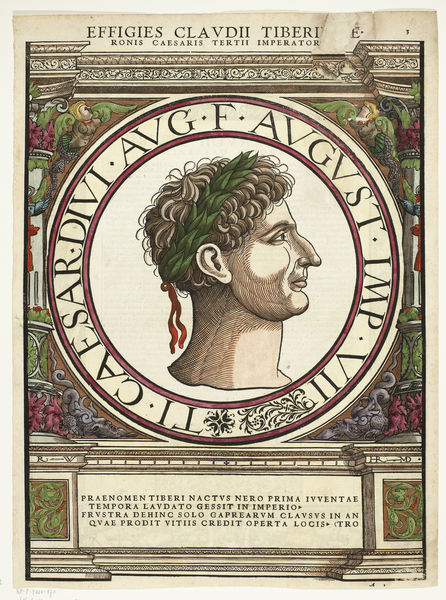
Titel: Portret Claudius Tiberius
Künstler: Rudolf Wyssenbach
Standort: Amsterdam
Institution: Rijksmuseum
Schlagwörter: blätter, kopf, schatten, grün, braun, frisur, haar, licht, nase, profil, rot, hals, portrait, porträt, haare, kreis, rund, engel, schrift, papier, grafik, kaiser, inschrift, buch, stich, text, kranz, lorbeerkranz, rom, fries, antik, krei, römisch, latein, caesar, buchmalerei, claudius, effigies, effigie, kupferstic, vii, effigies clavdii tiberi, clavdii, tiberi